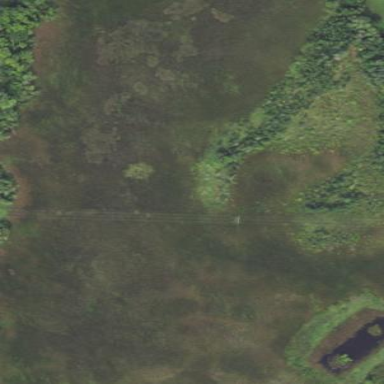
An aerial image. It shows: Marshy wetland area.